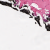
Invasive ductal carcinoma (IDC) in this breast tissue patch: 0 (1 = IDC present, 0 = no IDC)